Question: When editing clojure code in emacs, it's common to tweak font-lock to insert 'fancy' characters for lambdas, sets, anon functions.
This is achieved with some variant of the following (seen in clojure-mode, emacs-live etc.)
'''
(dolist (mode '(clojure-mode clojurescript-mode nrepl-interaction-mode))
(eval-after-load mode
(font-lock-add-keywords
mode '(("(\(fn\)[\[[:space:]]" ; anon funcs 1
(0 (progn (compose-region (match-beginning 1)
(match-end 1) "l")
nil)))
("\(#\)(" ; anon funcs 2
(0 (progn (compose-region (match-beginning 1)
(match-end 1) "f")
nil)))
("\(#\){" ; sets
(0 (progn (compose-region (match-beginning 1)
(match-end 1) "")
nil)))))))
'''
This works great until you make an edit around the fancy character. You can leave hanging characters as per the following screenshot...

How can I get emacs to revert back to the 'real' characters when I've made an edit. The 'nil'(s) in the code above could be a modification function that (presumably) does this and there is a '(decompose-region)' that seems to fit the bill. How should it be invoked, passing it as symbol doesn't work.
e.g. I've tried this:
'''
(dolist (mode '(clojure-mode clojurescript-mode nrepl-interaction-mode))
(eval-after-load mode
(font-lock-add-keywords
mode '(("(\(fn\)[\[[:space:]]" ; anon funcs 1
(0 (progn (compose-region (match-beginning 1)
(match-end 1) "l")
'decompose-region)))
("\(#\)(" ; anon funcs 2
(0 (progn (compose-region (match-beginning 1)
(match-end 1) "f")
'decompose-region)))
("\(#\){" ; sets
(0 (progn (compose-region (match-beginning 1)
(match-end 1) "")
'decompose-region)))))))
'''
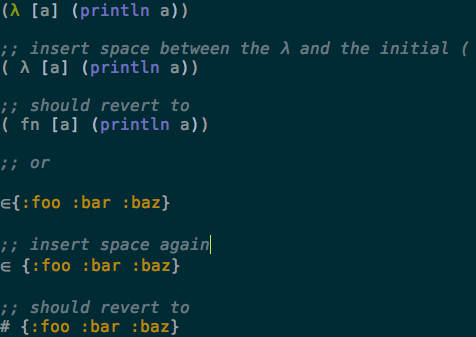
Answer: The easiest way is to add '(set (make-local-variable 'font-lock-extra-managed-props) '(composition))'.